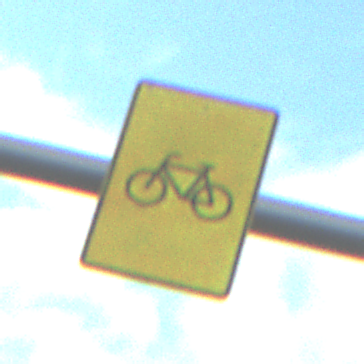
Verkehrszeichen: RadverkehrOhnePfeilsymbol
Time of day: SunriseSunset
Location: Outdoor (RoadRail)
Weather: PartlyCloudy
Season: NotSpecified
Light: Natural